Chest X-ray:
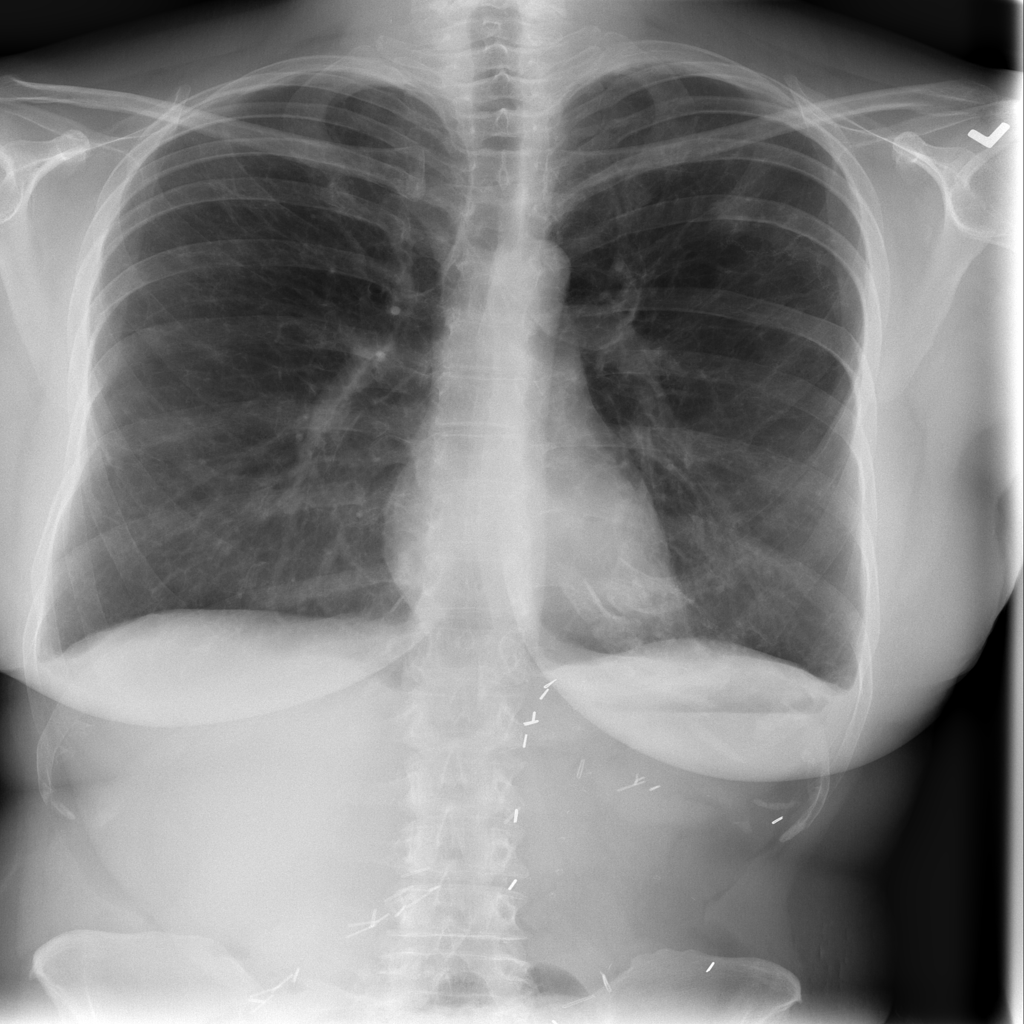
Findings: Fibrosis, Pleural Thickening
No abnormal finding: no